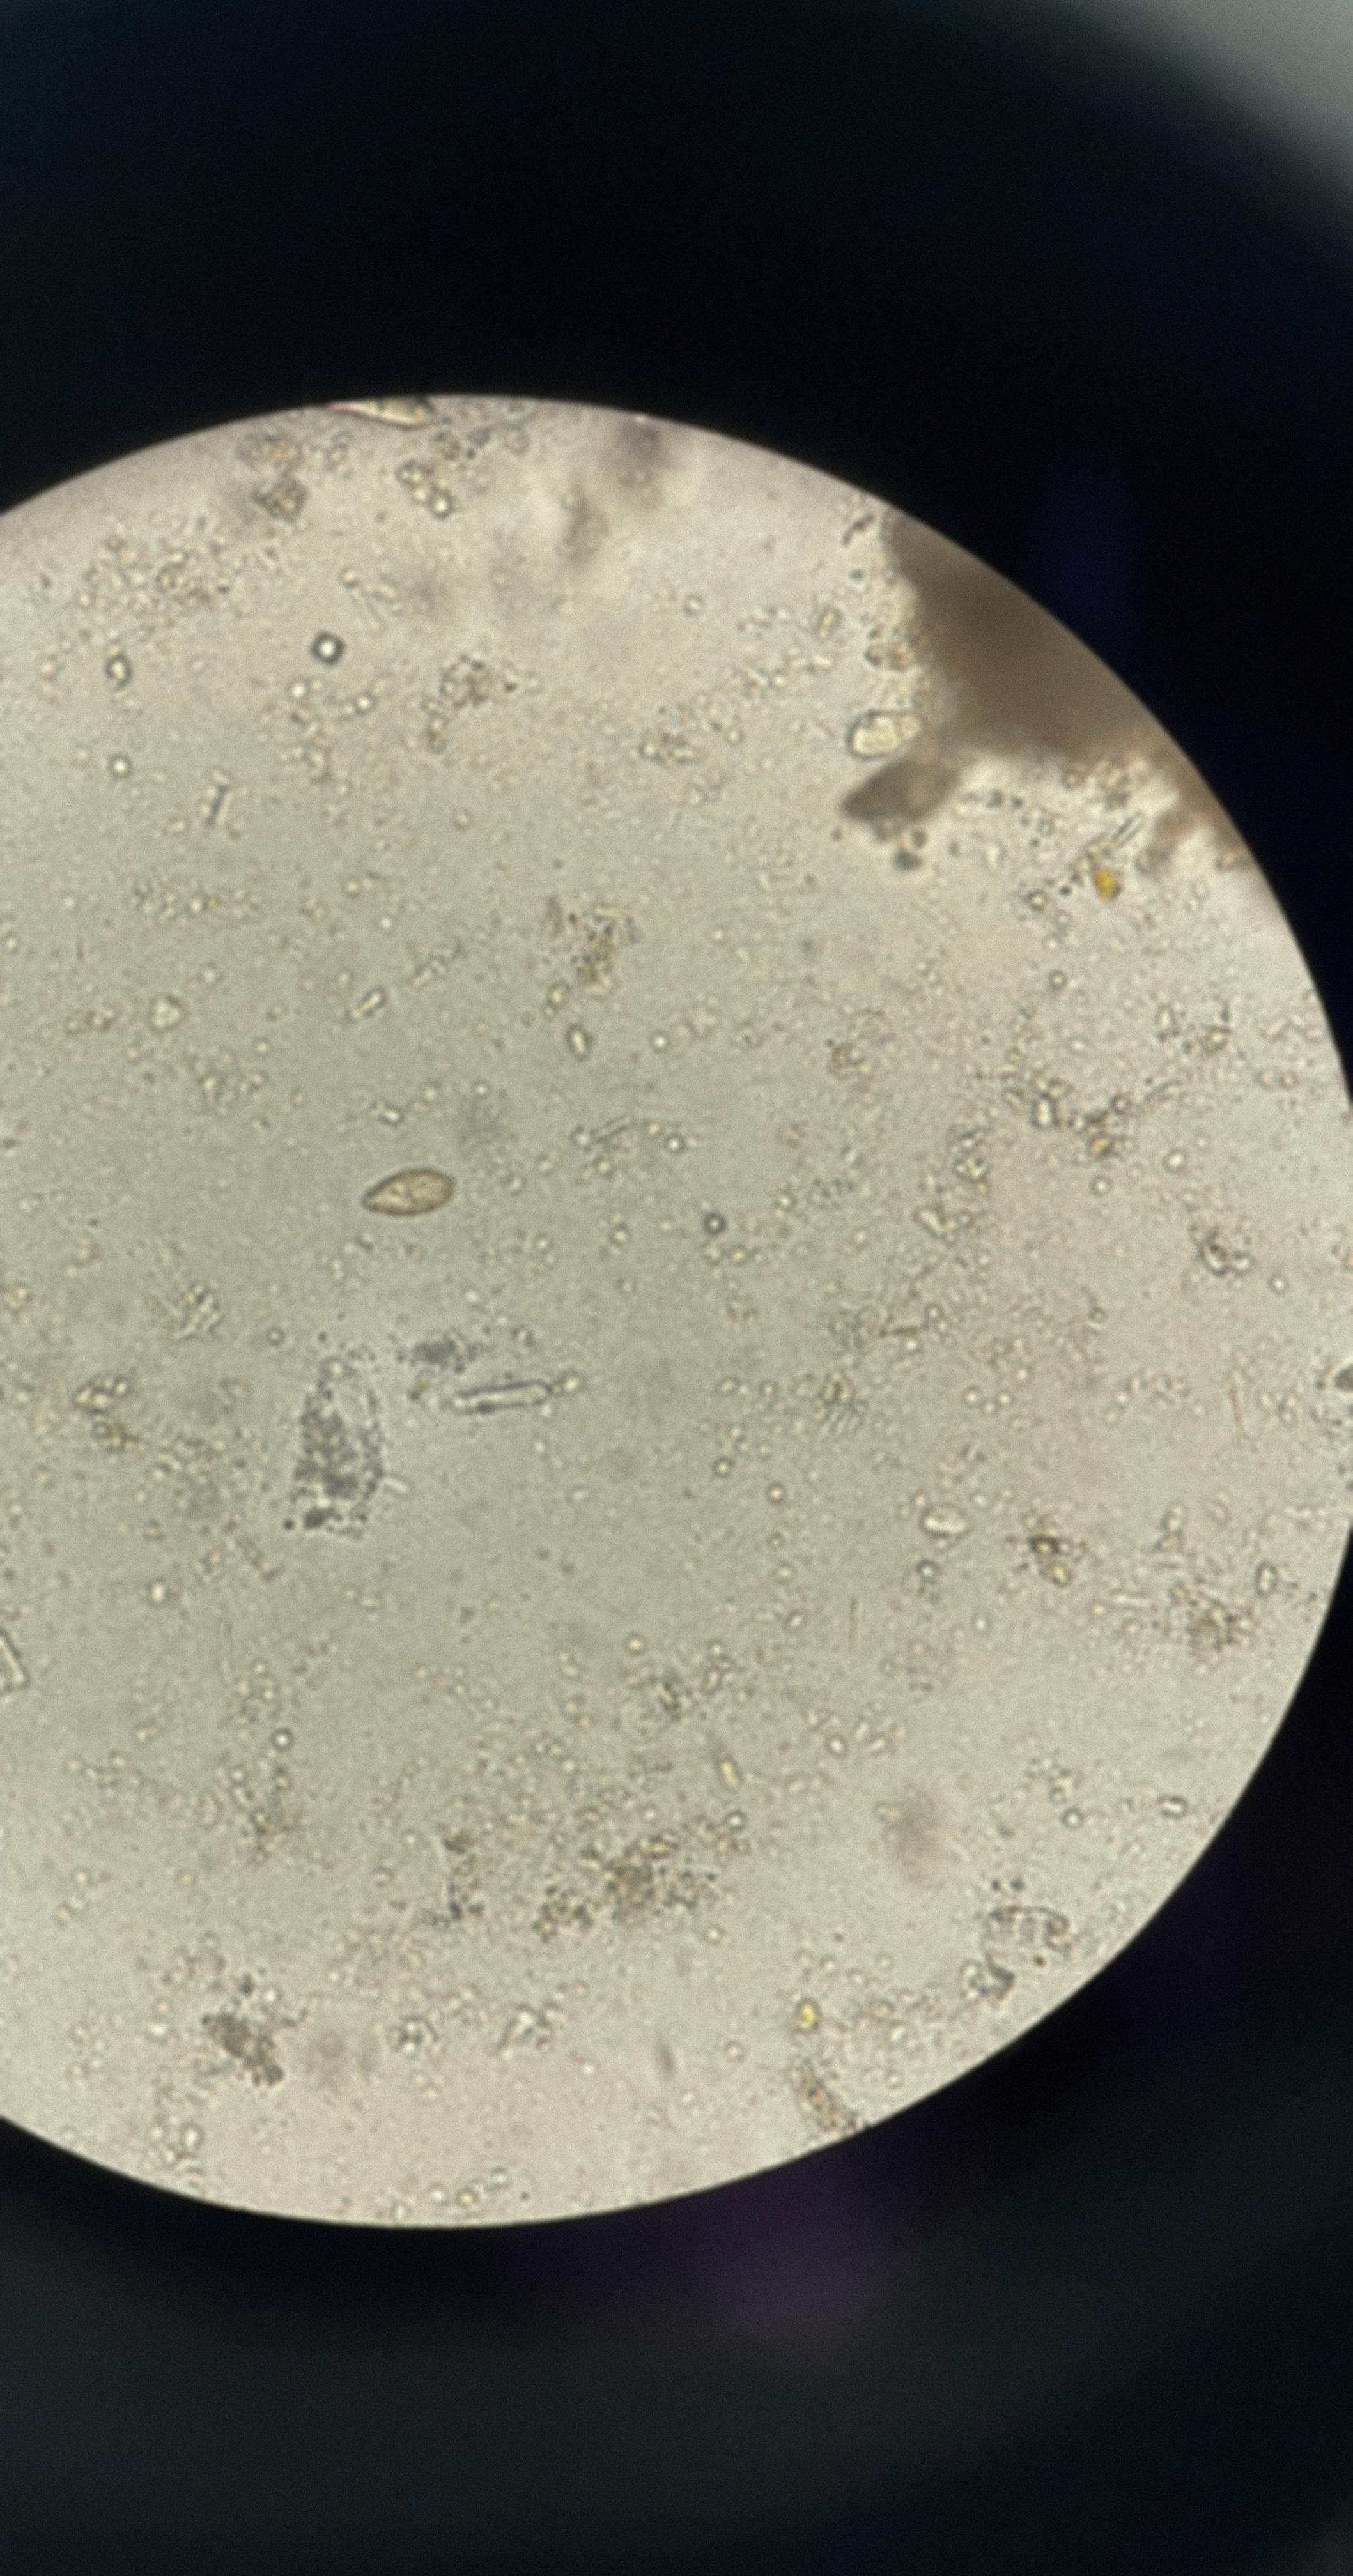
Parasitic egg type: Opisthorchis viverrine